Interaction volume radius: 10 \u00c5
Interaction volume height: 10 \u00c5
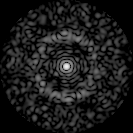
Disorder parameter: 0.8101